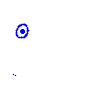
Particle: electron